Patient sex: M
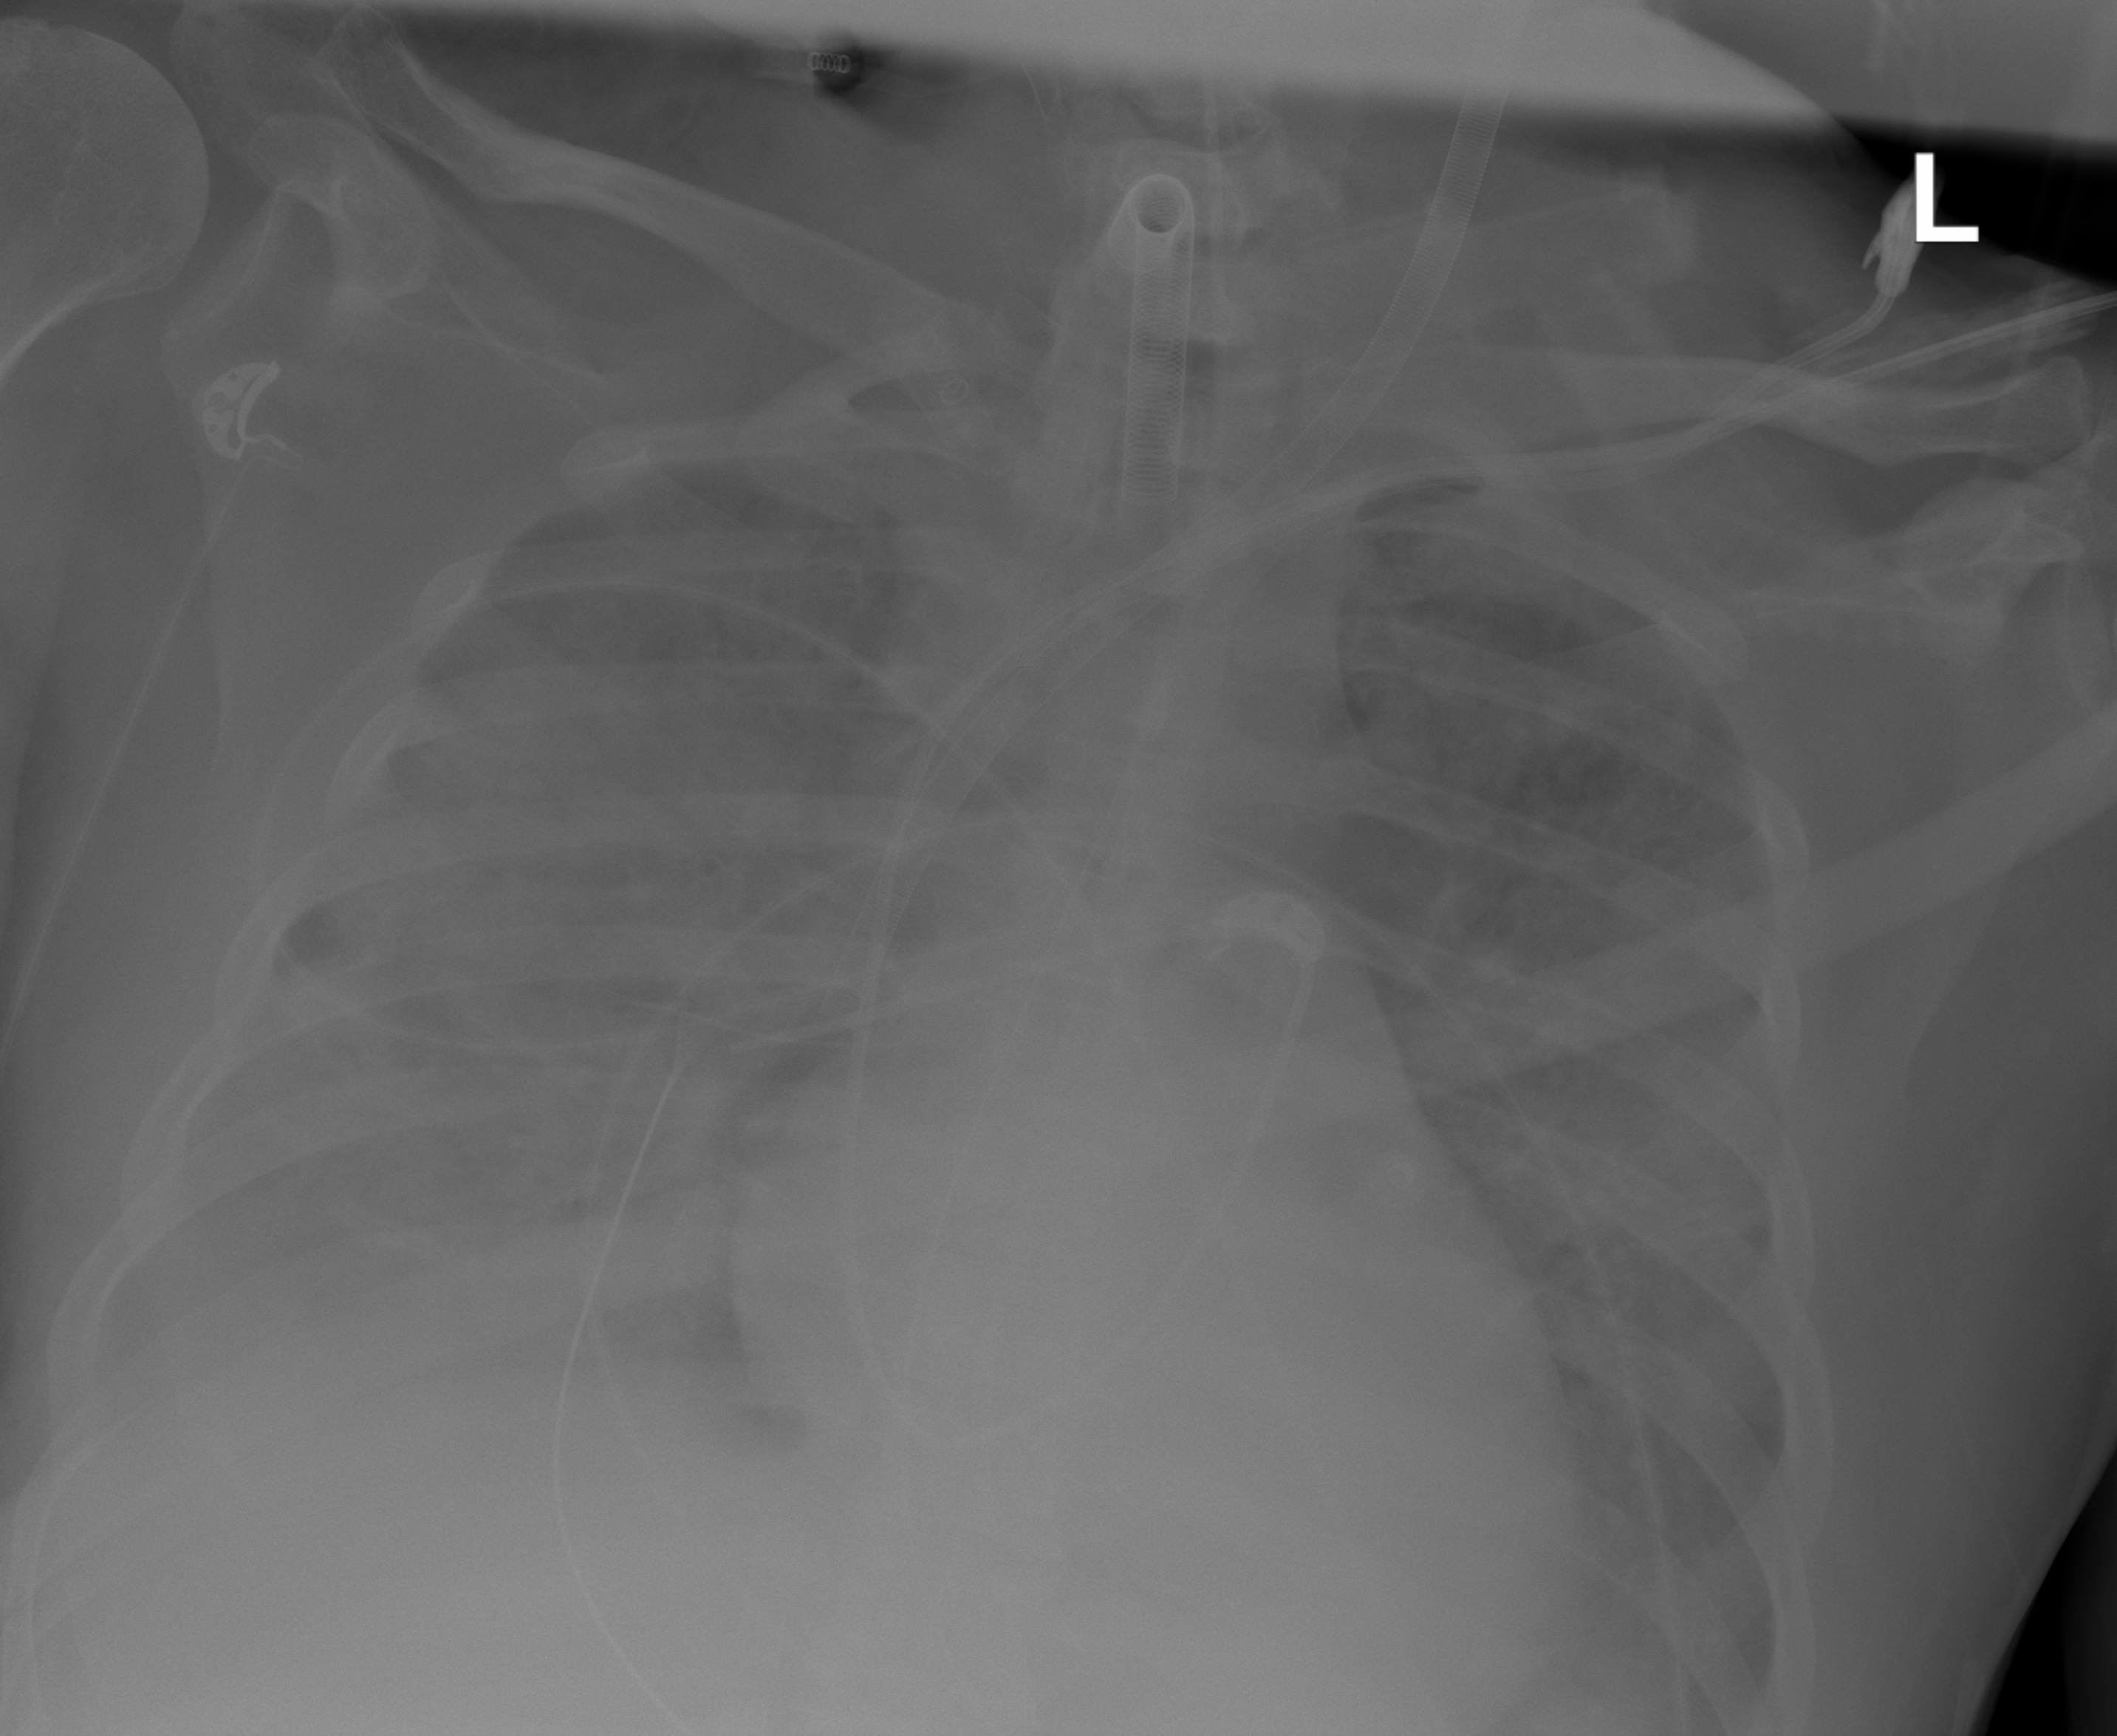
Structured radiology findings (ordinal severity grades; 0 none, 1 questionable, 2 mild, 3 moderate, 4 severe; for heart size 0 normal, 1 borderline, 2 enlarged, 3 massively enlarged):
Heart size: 0
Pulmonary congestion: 0
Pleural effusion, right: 3
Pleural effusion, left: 2
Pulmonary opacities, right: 4
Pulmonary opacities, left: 3
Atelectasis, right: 4
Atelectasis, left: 3